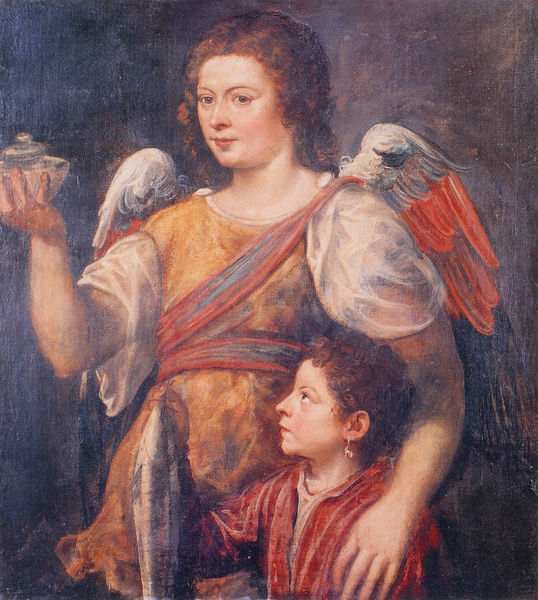
Titel: Doppelbildnis einer Dame mit ihrer Tochter
Künstler: Tizian
Schlagwörter: blau, flügel, gemälde, hand, gelb, mädchen, haar, lampe, ohrring, orange, weiss, blick, haus, rot, tuch, hemd, arm, band, barock, falten, halten, schale, haare, realismus, kind, mutter, lippen, locken, renaissance, seide, engel, schärpe, junge, zeigen, haken, knabe, dose, lockig, fisch, öllampe, erhoben, schatulle, schutzengel, haltend, beschützen, angeln, rotes haar, ebgel, präsentiert